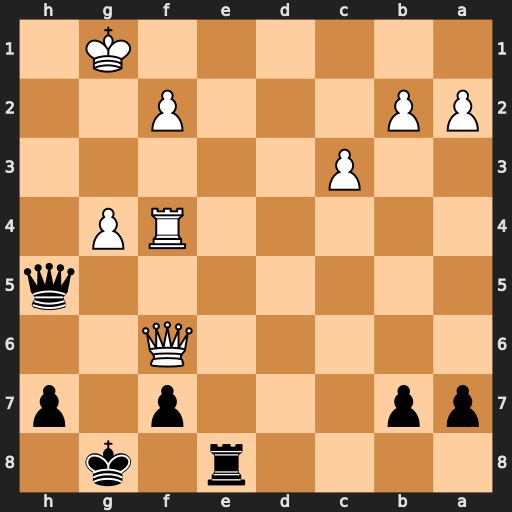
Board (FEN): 4r1k1/pp3p1p/5Q2/7q/5RP1/2P5/PP3P2/6K1
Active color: b
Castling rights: -
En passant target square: -
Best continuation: Re1+ Kg2 Qh1+ Kg3 Rg1#